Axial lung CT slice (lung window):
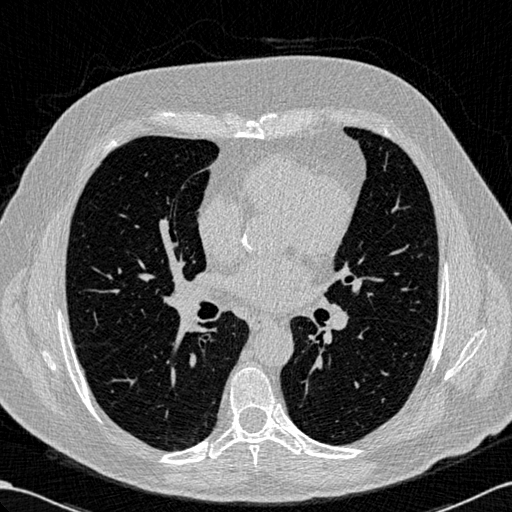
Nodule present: no